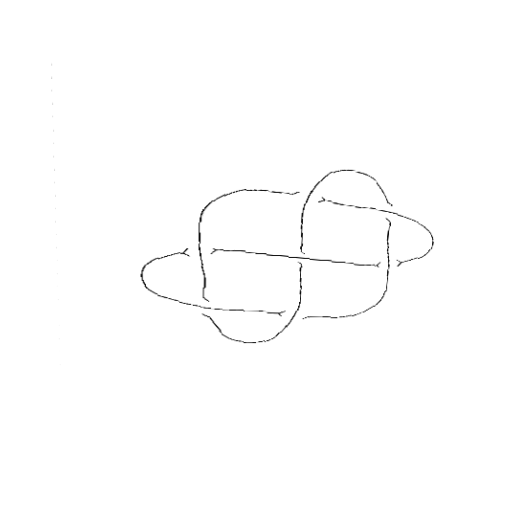
Crossing number: 7